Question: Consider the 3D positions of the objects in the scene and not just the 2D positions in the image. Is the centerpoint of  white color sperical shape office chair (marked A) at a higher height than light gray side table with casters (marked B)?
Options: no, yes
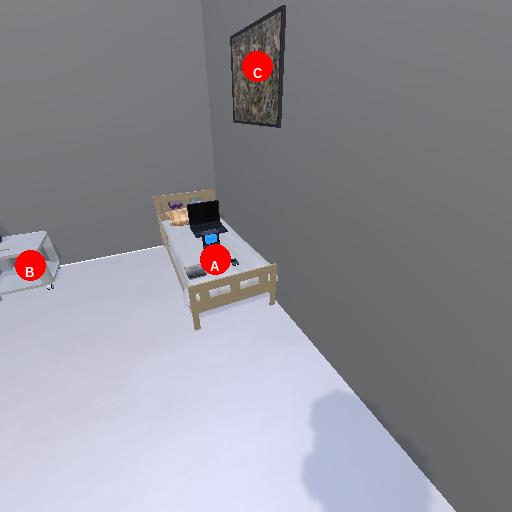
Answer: no